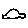
Label: car